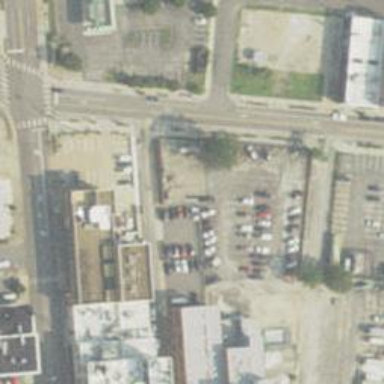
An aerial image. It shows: Parking area with surface.